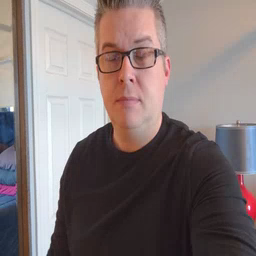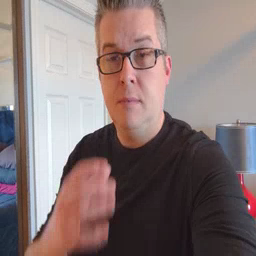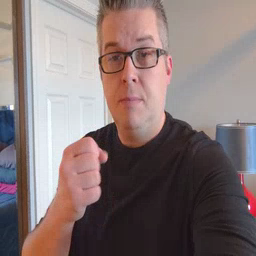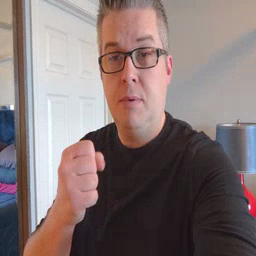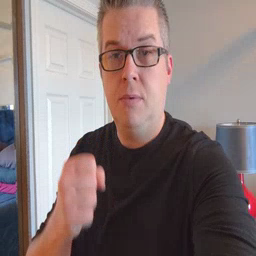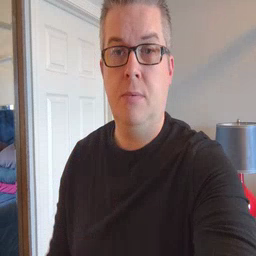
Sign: milk